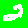
Digit: 2